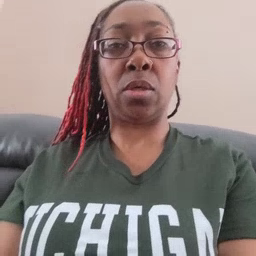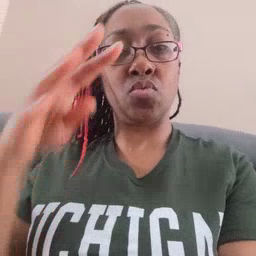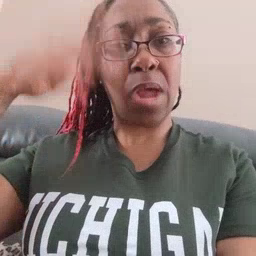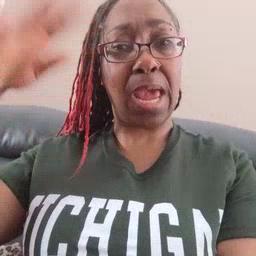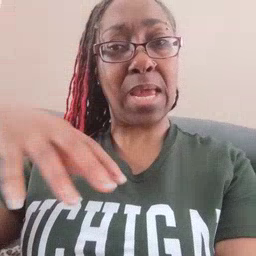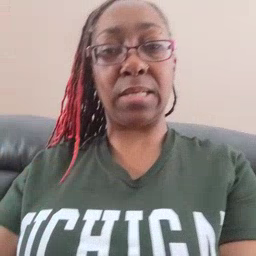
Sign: rain